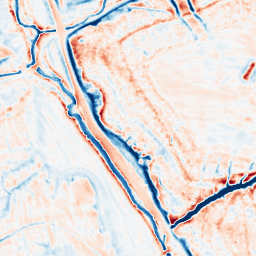
Category: multiscale
Decomposition family: dog_multiscale
Decomposition parameters: sigma_ratio: 1.4
n_scales: 6
base_sigma: 0.5
Upsampling method: bicubic
Upsampling parameters: scale: 4
Upsampling scale: 4